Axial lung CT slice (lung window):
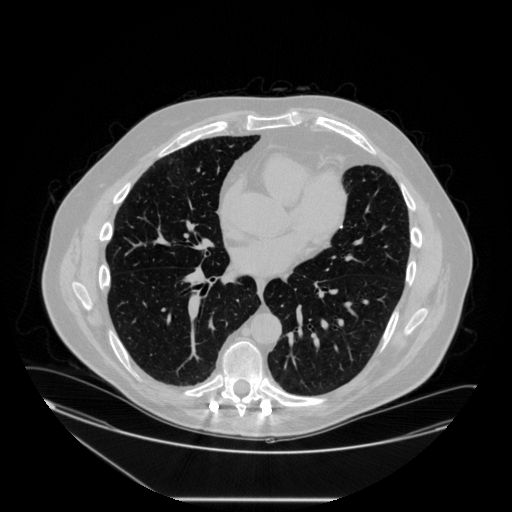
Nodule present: no